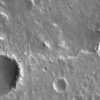
Label: not_dusty